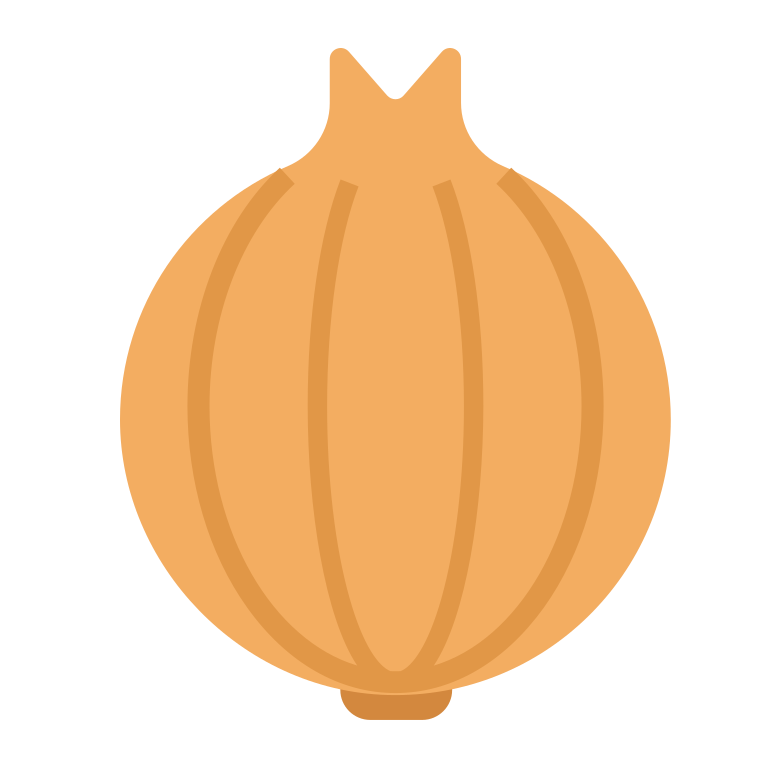
onion flat